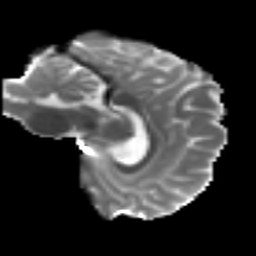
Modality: T2w
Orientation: sagittal
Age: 23
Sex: female
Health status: ill
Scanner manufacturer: siemens
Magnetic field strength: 3 T
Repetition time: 6.5 s
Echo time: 0.062 s